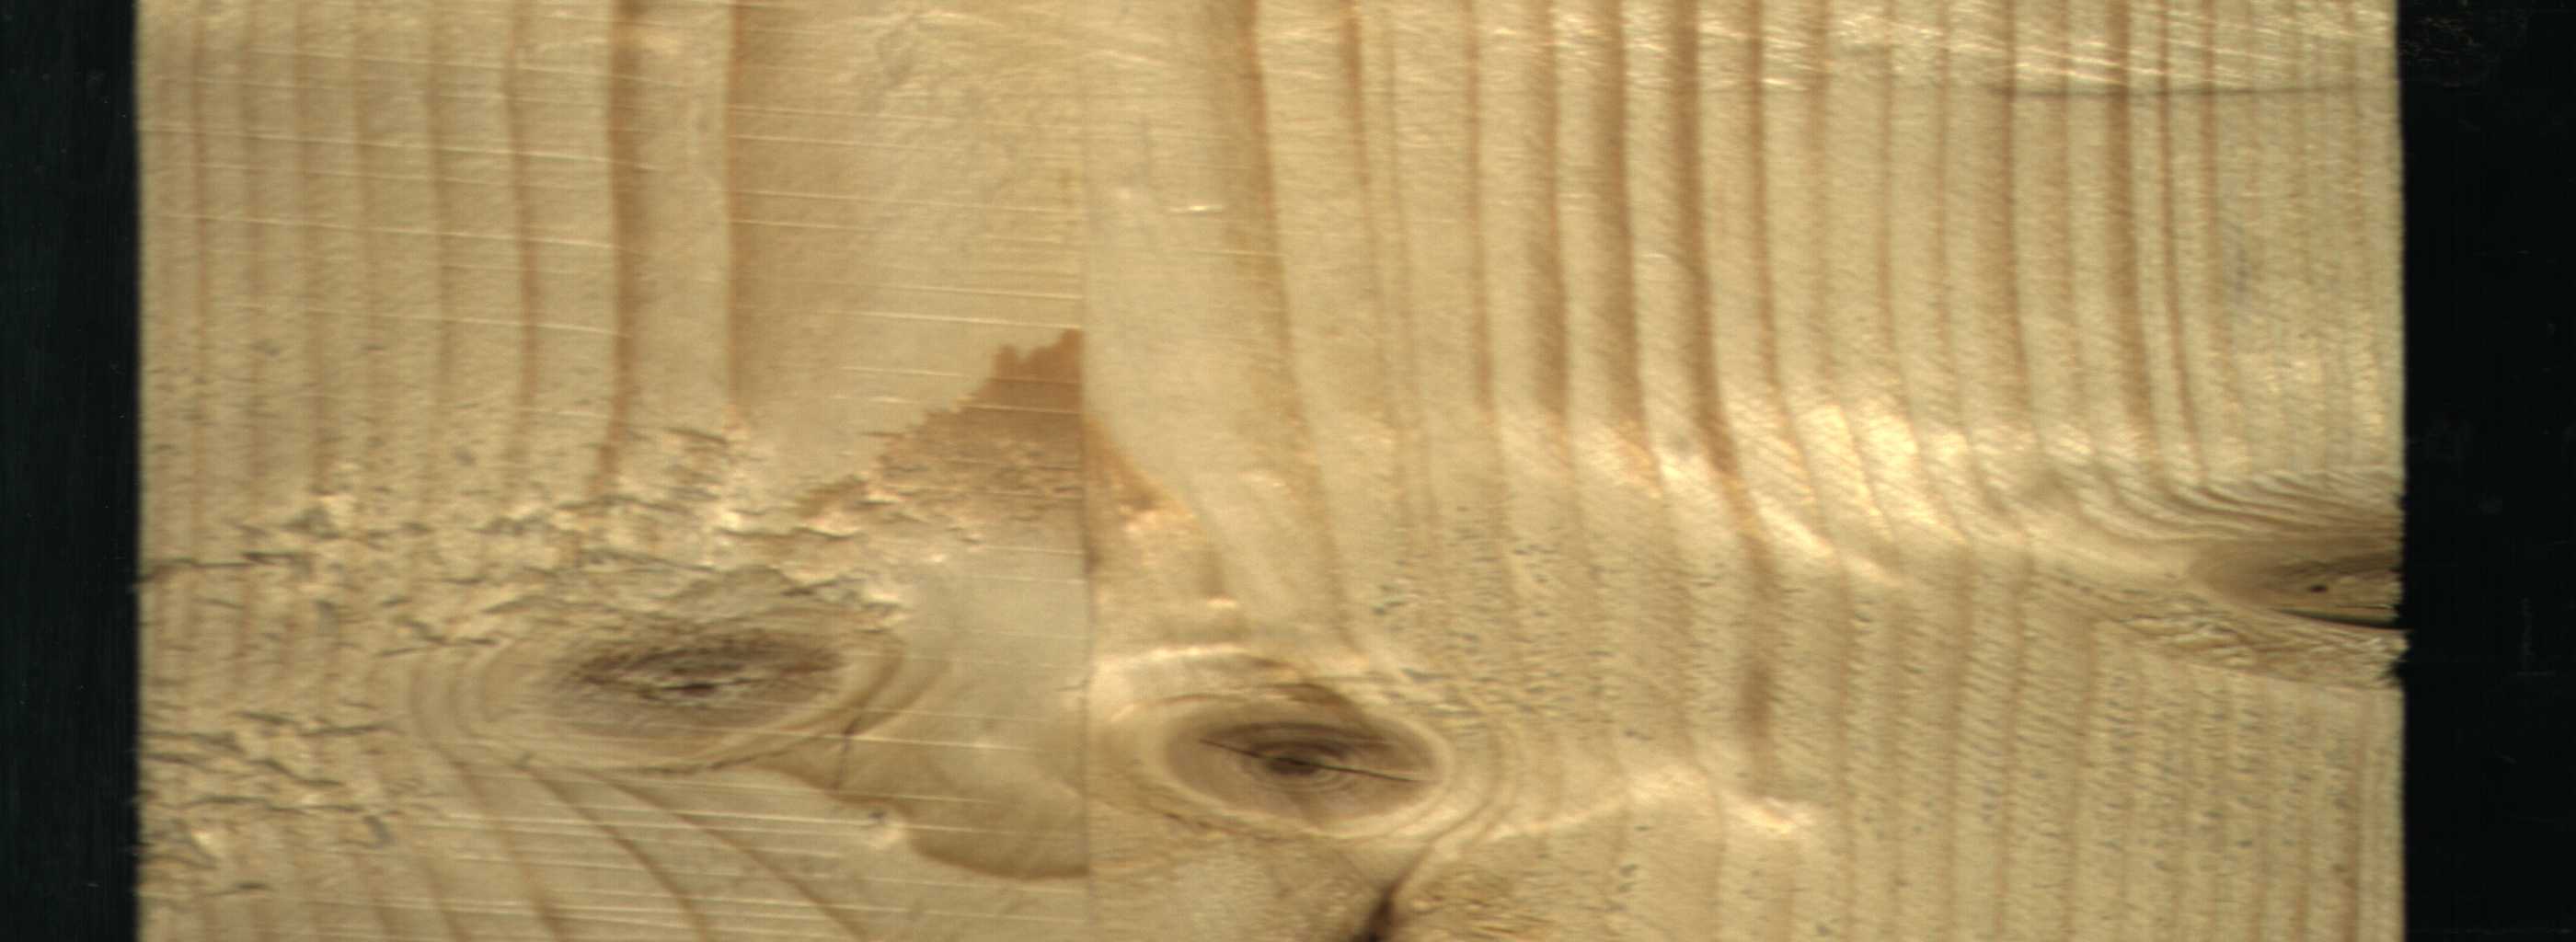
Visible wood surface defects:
Quartzity
knot_with_crack
Dead_Knot
Live_Knot